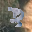
Label: 3